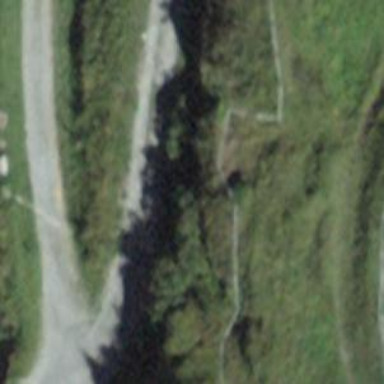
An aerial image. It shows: Track road with grade3 tracktype.